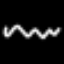
Label: squiggle